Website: lowes
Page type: account-selection
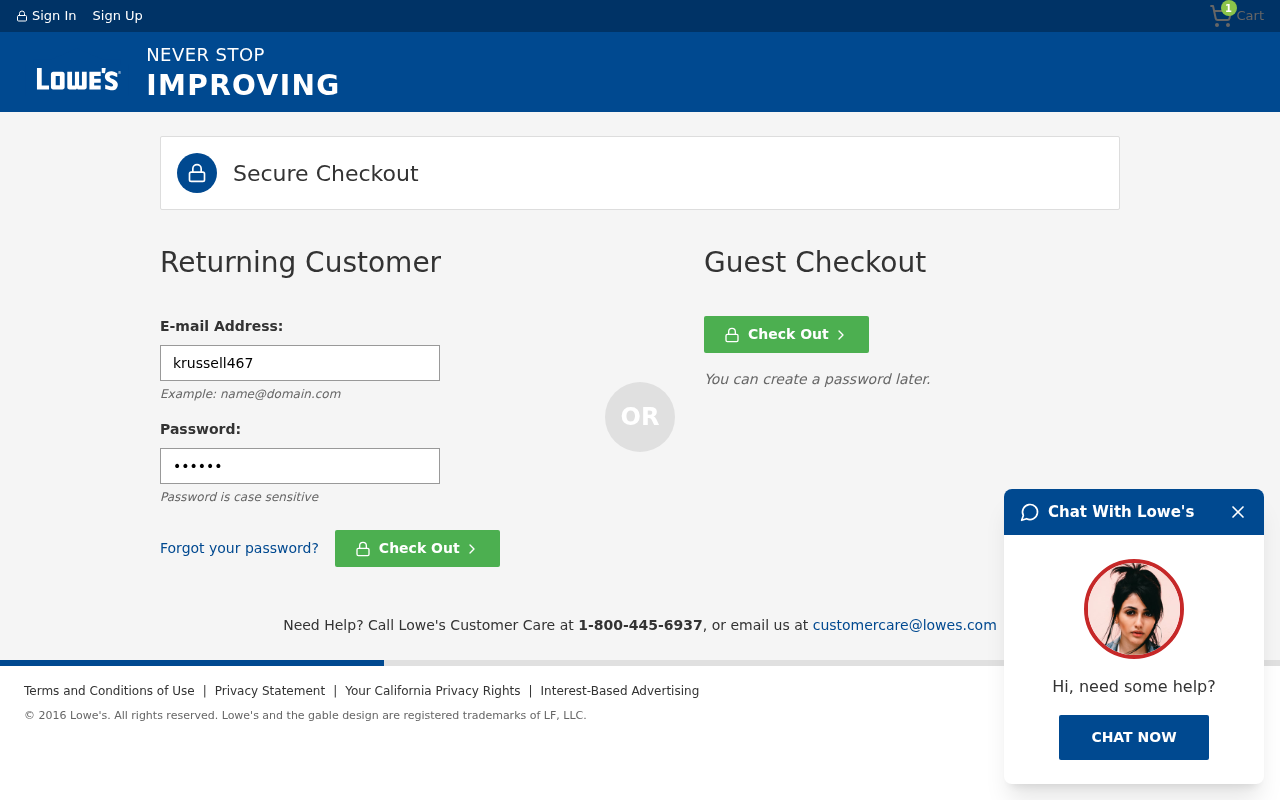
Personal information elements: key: PII_LOGIN_USERNAME
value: krussell467
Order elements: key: ORDER_NUM_ITEMS
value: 1